Field crop: tomato
Growth stage: 2
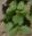
Species: solanum